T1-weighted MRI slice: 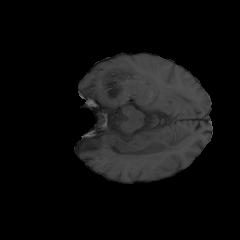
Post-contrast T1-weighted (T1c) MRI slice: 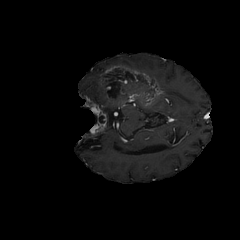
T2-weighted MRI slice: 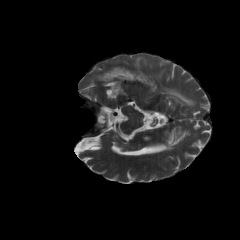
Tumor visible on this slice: yes